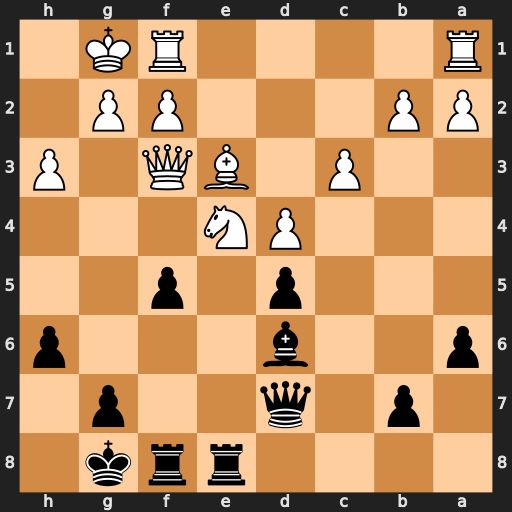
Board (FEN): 4rrk1/1p1q2p1/p2b3p/3p1p2/3PN3/2P1BQ1P/PP3PP1/R4RK1
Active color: b
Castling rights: -
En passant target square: -
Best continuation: dxe4 Qh5 f4